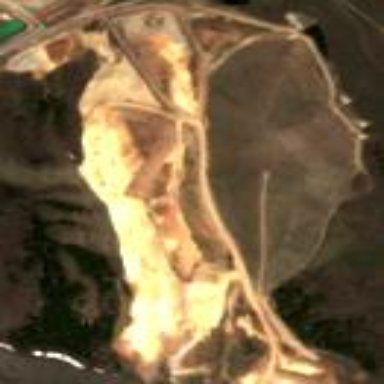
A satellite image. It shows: Quarry area.